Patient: sex F, age 59
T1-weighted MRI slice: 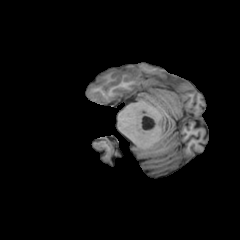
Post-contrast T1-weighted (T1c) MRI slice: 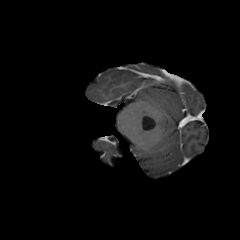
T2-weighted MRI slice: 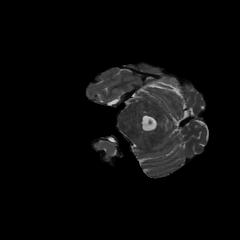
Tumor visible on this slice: no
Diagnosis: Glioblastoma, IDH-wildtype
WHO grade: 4